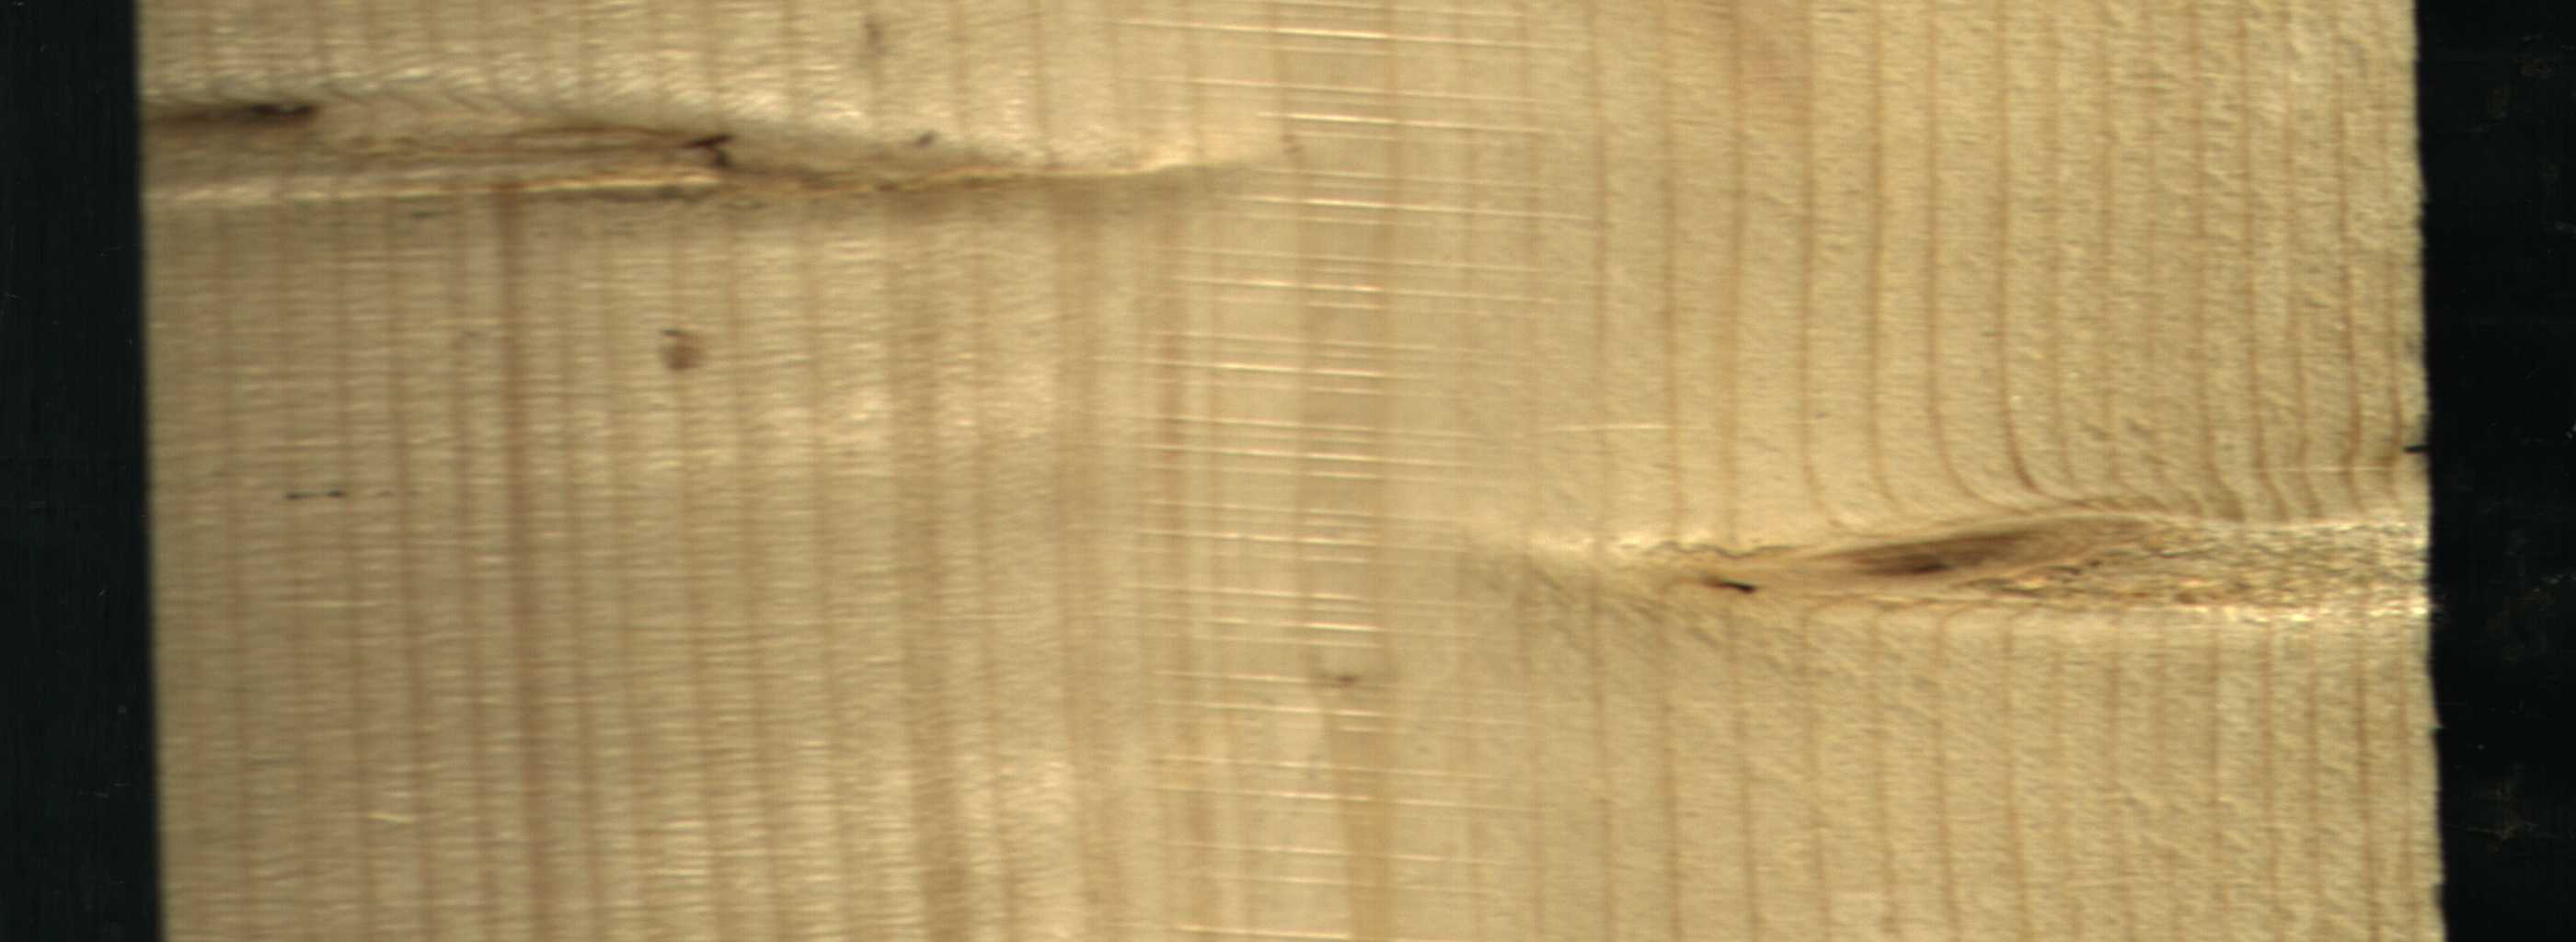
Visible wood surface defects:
Dead_Knot
Dead_Knot
Live_Knot
Live_Knot